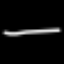
Label: line